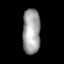
Tissue: lung
Cell type: Endothelial cells
Senescence score: 0.5509
Nuclear area (px): 789
Mean DAPI intensity: 160.232